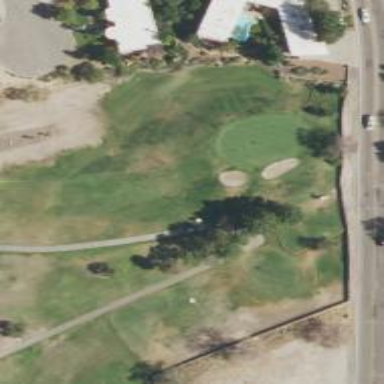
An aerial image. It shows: Grassy area designated as golf fairway.